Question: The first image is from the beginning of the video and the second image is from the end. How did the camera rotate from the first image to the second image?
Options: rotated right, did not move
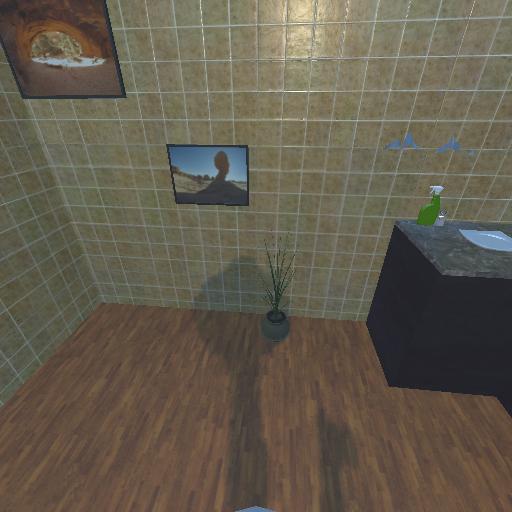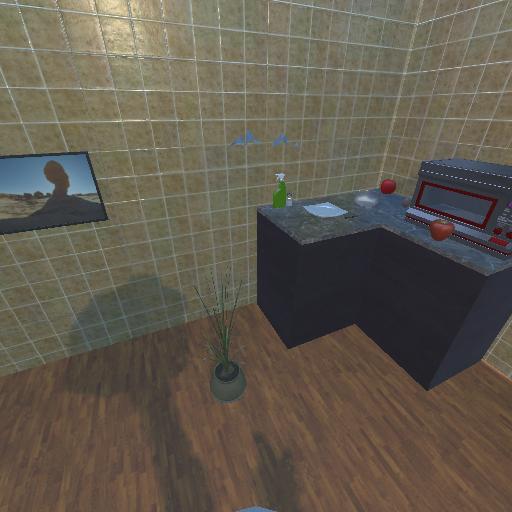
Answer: rotated right